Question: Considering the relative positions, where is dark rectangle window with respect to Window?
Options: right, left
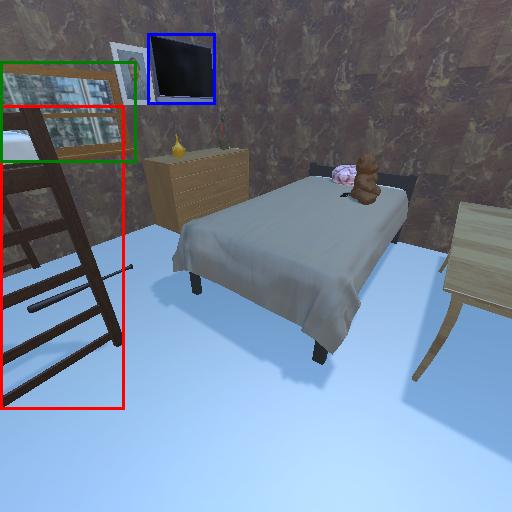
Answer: right